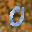
Label: 0